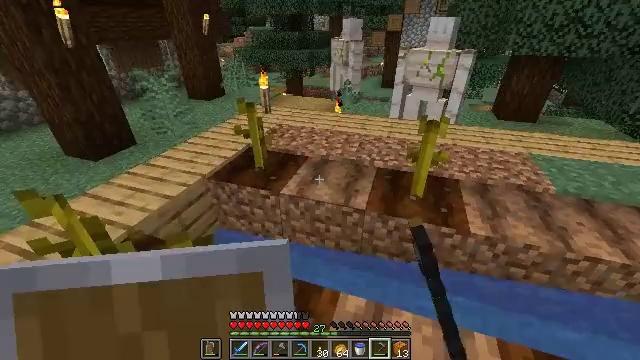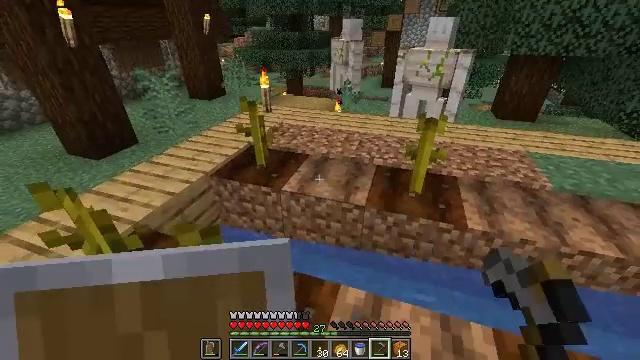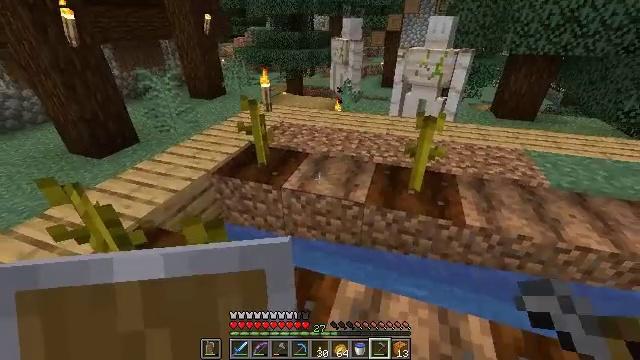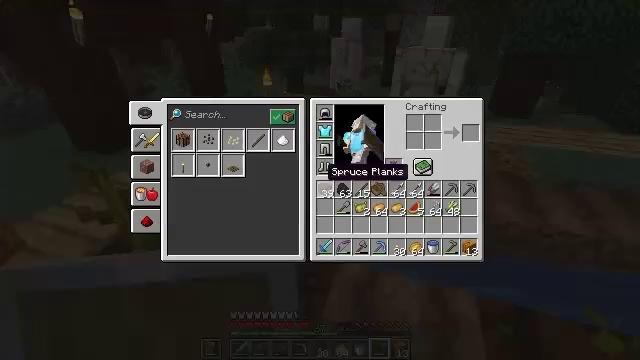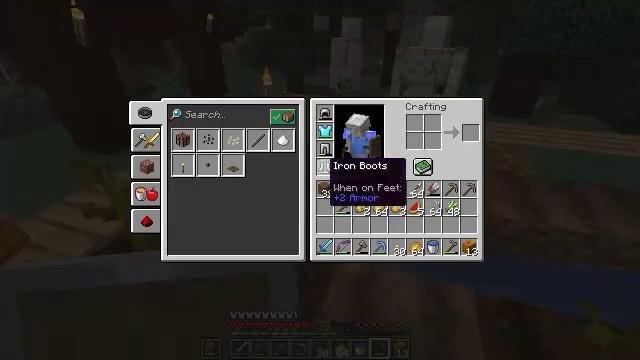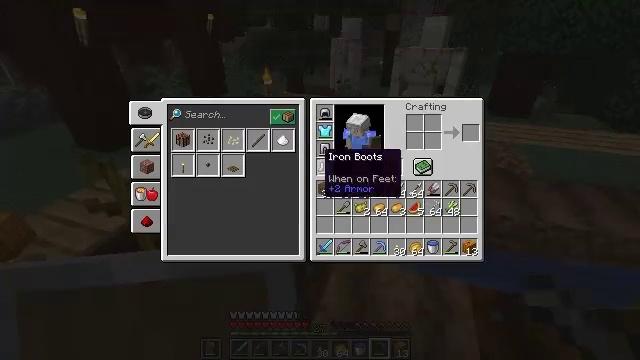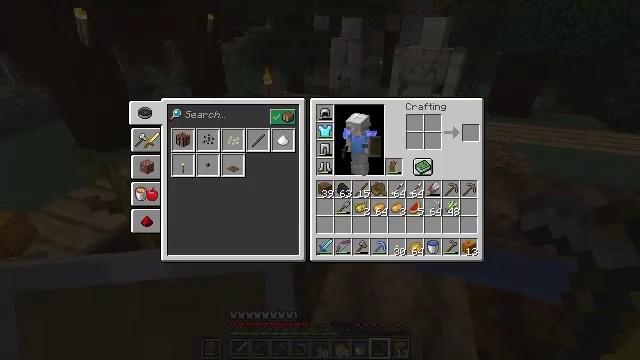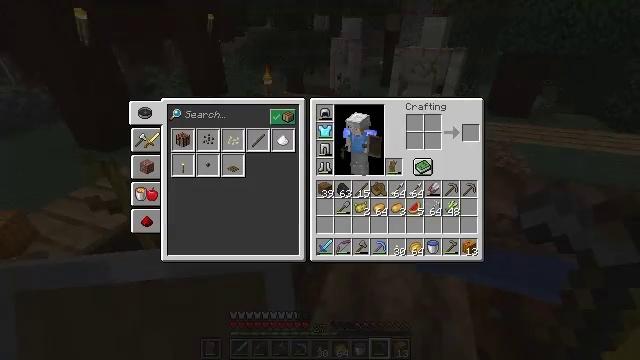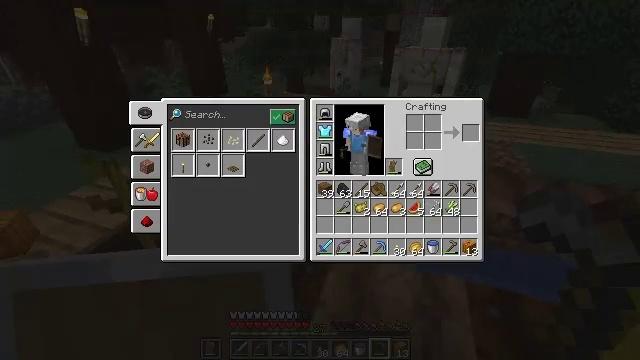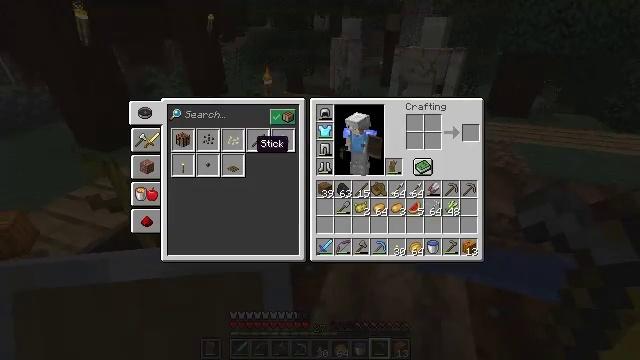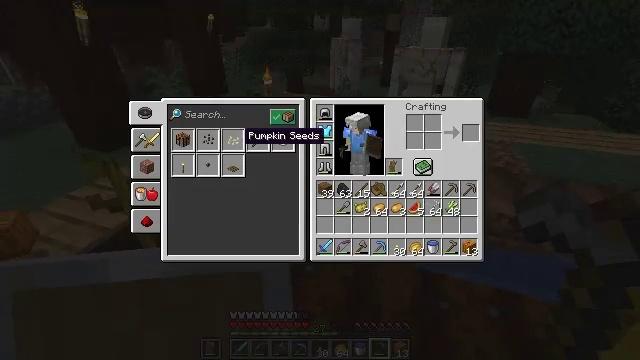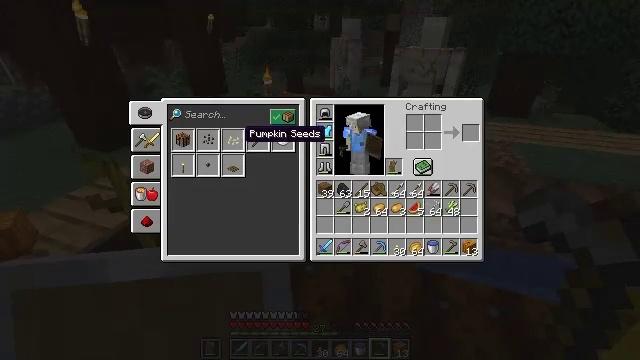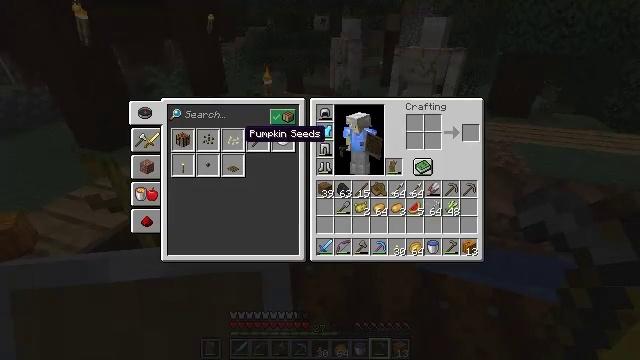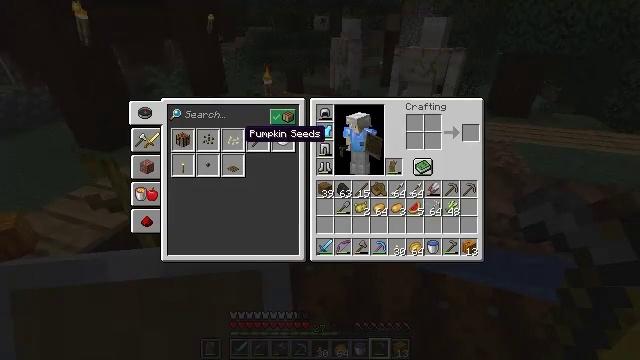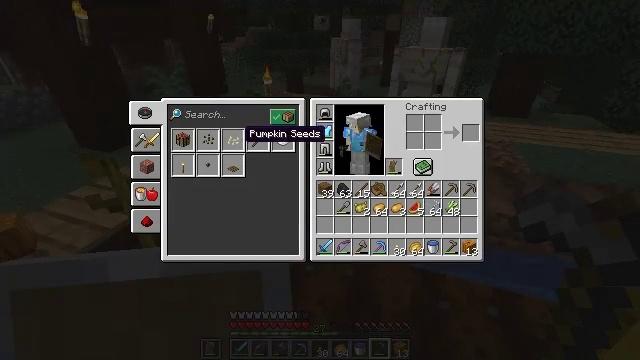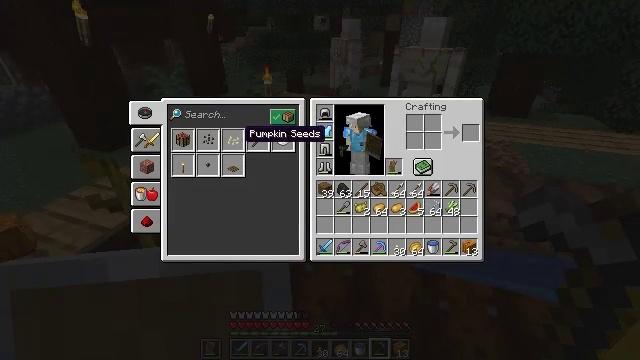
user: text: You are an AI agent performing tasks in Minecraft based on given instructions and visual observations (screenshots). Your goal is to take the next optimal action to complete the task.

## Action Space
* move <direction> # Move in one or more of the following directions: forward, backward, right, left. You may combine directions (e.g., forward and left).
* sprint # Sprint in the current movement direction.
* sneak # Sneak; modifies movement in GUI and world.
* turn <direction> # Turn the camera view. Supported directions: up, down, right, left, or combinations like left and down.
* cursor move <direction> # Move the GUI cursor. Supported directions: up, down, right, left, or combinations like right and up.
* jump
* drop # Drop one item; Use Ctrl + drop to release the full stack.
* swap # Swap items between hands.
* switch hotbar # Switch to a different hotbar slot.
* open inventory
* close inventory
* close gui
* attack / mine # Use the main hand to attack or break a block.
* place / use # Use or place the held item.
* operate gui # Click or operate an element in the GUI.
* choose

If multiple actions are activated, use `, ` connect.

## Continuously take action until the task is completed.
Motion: motion action
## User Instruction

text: Craft some pumpkin seeds.
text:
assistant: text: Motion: move back
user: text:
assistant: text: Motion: move back
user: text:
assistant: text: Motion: move back, open inventory
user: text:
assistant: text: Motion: open inventory
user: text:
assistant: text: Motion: cursor move up, open inventory
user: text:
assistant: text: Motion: cursor move left
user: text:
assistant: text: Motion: cursor move left
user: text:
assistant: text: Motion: cursor move left
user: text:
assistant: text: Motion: cursor move left
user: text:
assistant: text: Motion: cursor move left and up
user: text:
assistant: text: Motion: operate gui
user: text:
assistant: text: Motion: operate gui
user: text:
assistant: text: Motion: no_op
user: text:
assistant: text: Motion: no_op
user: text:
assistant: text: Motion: no_op
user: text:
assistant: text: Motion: no_op
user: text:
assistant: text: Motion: no_op
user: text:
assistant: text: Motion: cursor move right
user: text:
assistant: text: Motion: no_op
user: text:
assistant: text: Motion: no_op
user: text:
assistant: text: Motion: cursor move right
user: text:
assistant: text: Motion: cursor move right
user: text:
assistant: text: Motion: no_op
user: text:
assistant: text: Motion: no_op
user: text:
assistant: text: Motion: cursor move left
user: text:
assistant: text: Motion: cursor move left
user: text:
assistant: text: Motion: cursor move left
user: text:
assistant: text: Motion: cursor move right
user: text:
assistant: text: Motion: cursor move right
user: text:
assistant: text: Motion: no_op